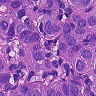
Metastatic tissue present: yes